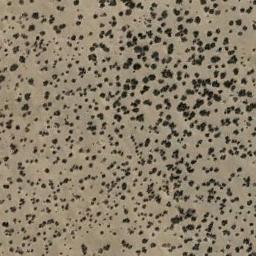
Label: chaparral